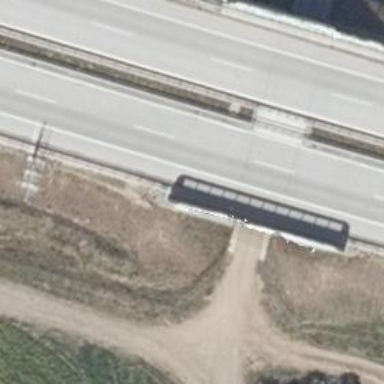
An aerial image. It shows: Motorway with concrete surface.